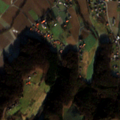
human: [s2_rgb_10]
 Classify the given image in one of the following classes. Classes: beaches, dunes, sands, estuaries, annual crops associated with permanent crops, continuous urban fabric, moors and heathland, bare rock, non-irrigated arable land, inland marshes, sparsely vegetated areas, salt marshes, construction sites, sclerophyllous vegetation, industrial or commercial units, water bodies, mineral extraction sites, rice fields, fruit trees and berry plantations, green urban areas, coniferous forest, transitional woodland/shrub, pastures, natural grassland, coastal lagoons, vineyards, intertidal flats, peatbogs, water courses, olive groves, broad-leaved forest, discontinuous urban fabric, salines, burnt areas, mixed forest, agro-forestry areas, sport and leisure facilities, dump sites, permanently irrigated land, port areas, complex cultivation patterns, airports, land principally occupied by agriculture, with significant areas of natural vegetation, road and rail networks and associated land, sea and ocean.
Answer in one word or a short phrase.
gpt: discontinuous urban fabric, non-irrigated arable land, pastures, complex cultivation patterns, broad-leaved forest